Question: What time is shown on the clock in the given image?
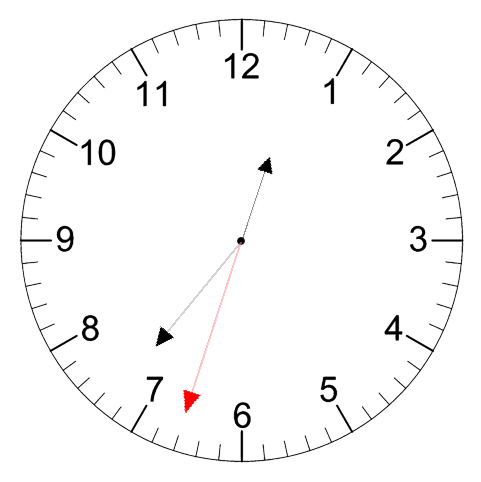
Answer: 12:36:33